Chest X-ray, AP view. Patient: 58 years old, sex M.
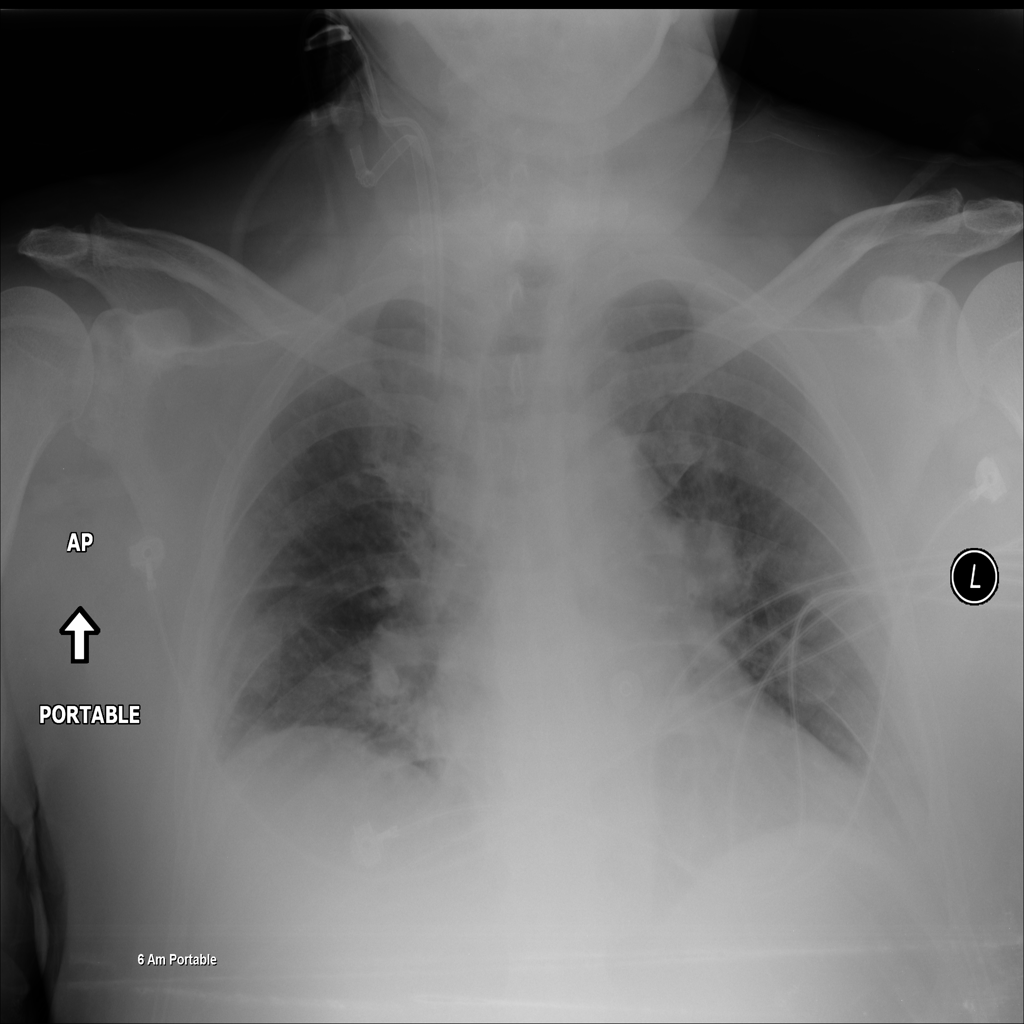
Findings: Infiltration